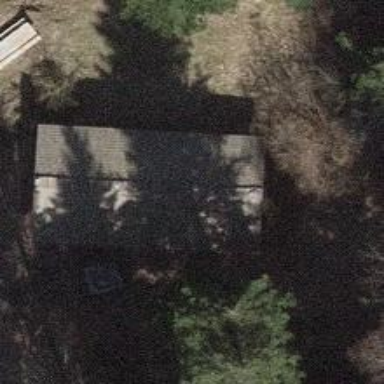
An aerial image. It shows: Picnic shelter cabin providing refuge.